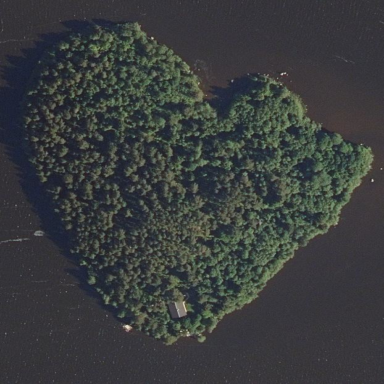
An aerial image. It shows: Islet surrounded by woodland.